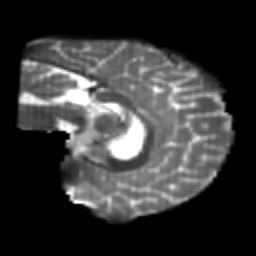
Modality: T2w
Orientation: sagittal
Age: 21
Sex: female
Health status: healthy
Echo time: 0.074 s